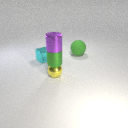
small yellow metal sphere to the right of small cyan metal cube